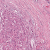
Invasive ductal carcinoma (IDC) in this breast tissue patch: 1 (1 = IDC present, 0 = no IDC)